Field crop: maize
Growth stage: 2
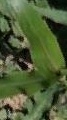
Species: maize